Field crop: maize
Growth stage: 1
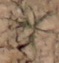
Species: lolium